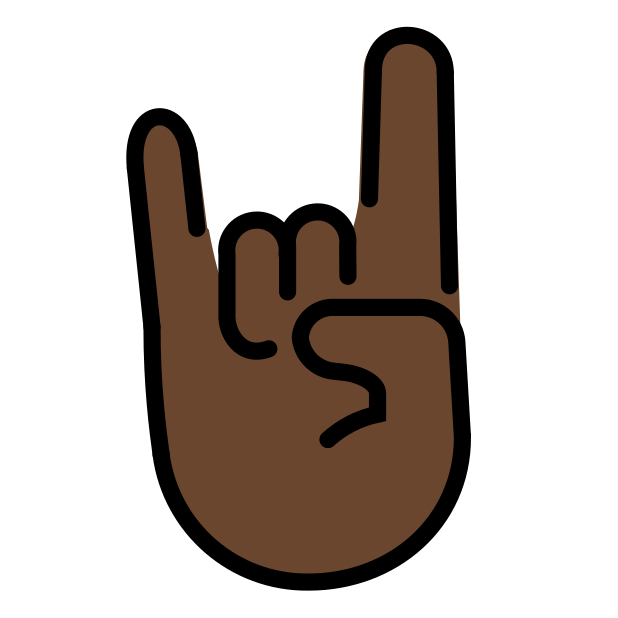
sign of the horns: dark skin tone